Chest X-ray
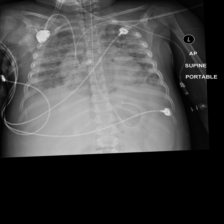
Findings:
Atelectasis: negative
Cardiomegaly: negative
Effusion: positive
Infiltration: positive
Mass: negative
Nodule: negative
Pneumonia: negative
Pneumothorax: negative
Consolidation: negative
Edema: negative
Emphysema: negative
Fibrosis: negative
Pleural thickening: negative
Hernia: negative